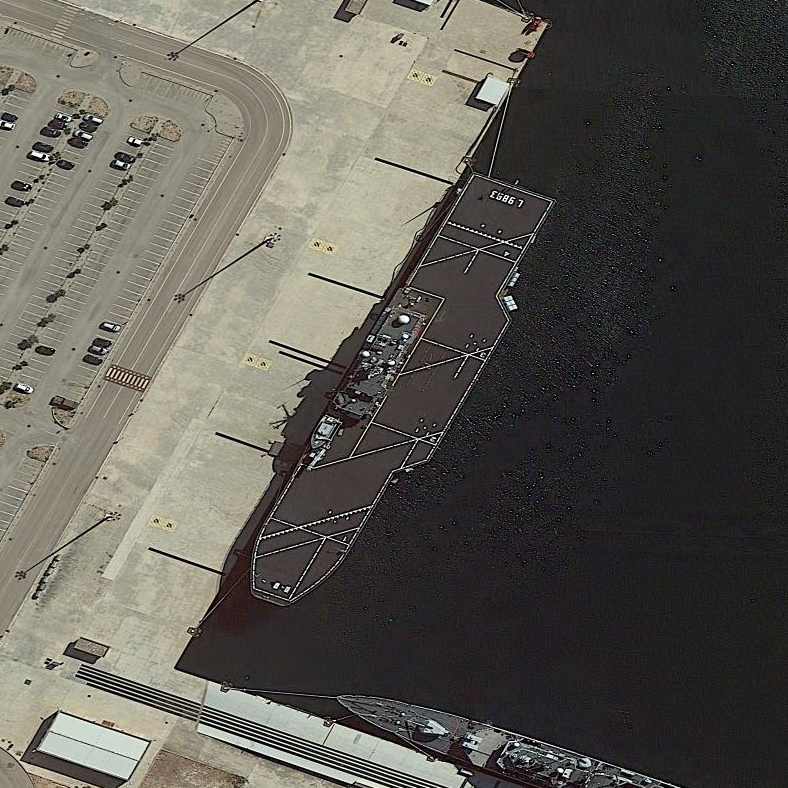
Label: assault